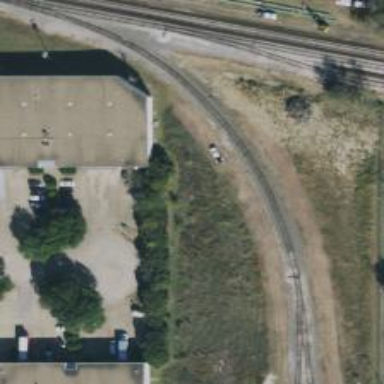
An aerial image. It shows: Rail spur service.